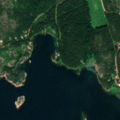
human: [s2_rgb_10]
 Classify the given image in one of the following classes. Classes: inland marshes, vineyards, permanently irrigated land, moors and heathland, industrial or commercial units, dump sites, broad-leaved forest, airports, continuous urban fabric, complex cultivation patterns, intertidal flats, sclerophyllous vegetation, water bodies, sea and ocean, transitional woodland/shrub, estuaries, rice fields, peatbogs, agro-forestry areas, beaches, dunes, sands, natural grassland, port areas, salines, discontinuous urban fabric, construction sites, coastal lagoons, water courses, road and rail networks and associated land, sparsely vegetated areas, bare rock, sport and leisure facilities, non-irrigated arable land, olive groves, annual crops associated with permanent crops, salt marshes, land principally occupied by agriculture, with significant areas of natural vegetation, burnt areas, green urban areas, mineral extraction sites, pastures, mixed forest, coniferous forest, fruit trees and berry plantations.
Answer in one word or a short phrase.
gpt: coniferous forest, mixed forest, transitional woodland/shrub, sea and ocean